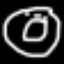
Label: donut